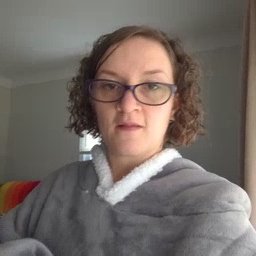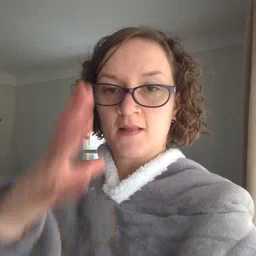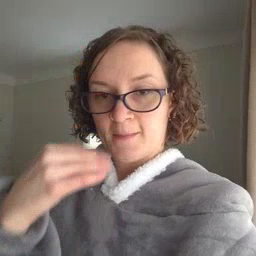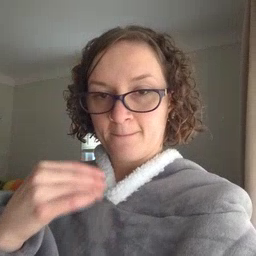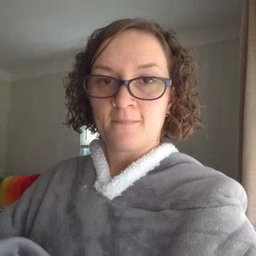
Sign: sleep